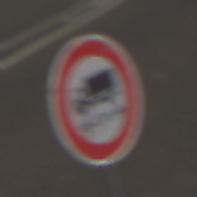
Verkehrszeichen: TatsaechlicheLaenge
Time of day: MorningAfternoon
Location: Outdoor (Nature)
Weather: Clear
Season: NotSpecified
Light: Natural